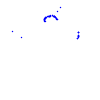
Particle: proton